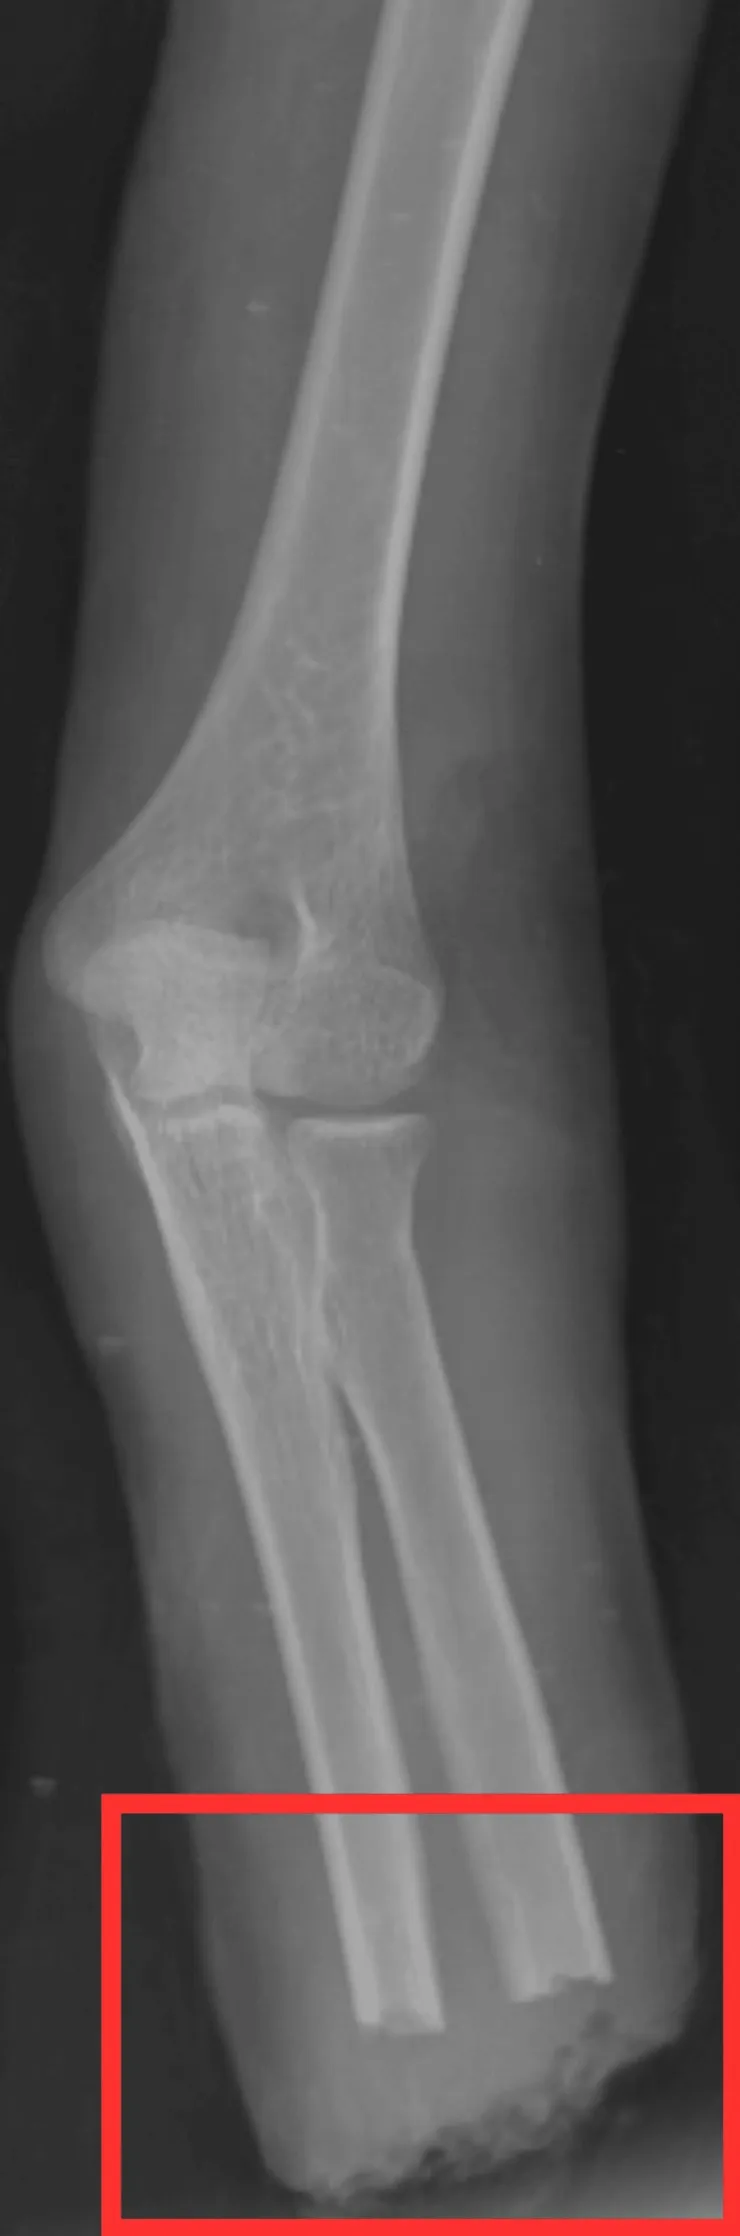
Post-operative X-ray of left amputated upper limb. The red rectangle shows the transradial amputation of the right upper limb.
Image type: radiology (x_ray)